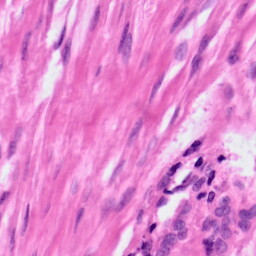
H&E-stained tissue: Ovarian